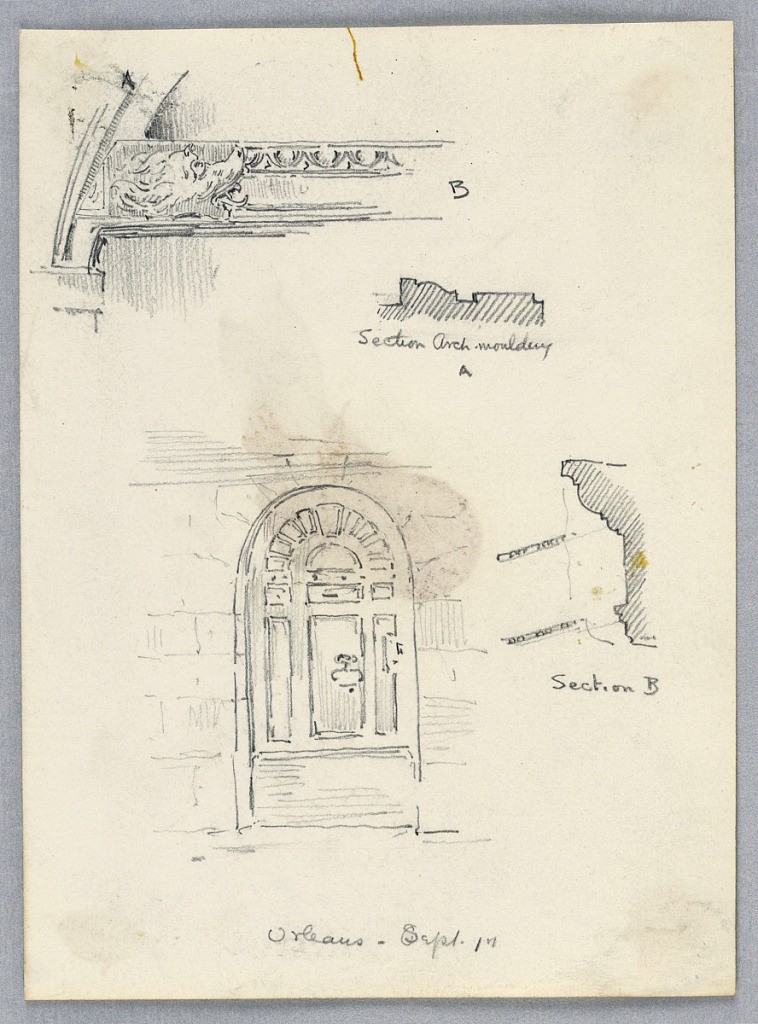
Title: Architectural Details
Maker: Arnold William Brunner, American, 1857–1925
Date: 1883
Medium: Graphite on paper
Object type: Drawing
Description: Arched doorway and frieze above. Profiles of moulding, right.